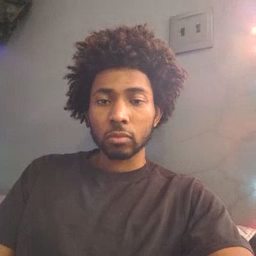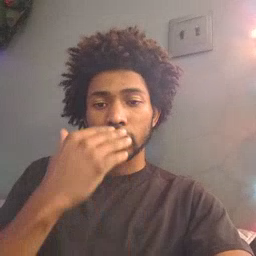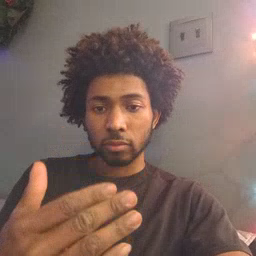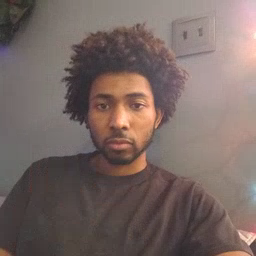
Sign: thankyou